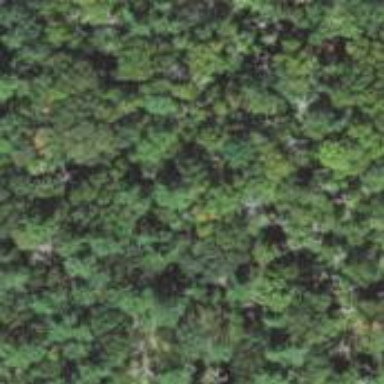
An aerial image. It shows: Mixed woodland area with various types of leaves.